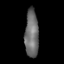
Tissue: lung
Cell type: Pericytes
Senescence score: 0.5662
Nuclear area (px): 640
Mean DAPI intensity: 109.102